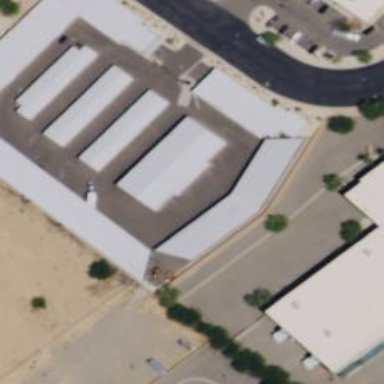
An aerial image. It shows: Carport with white roof.